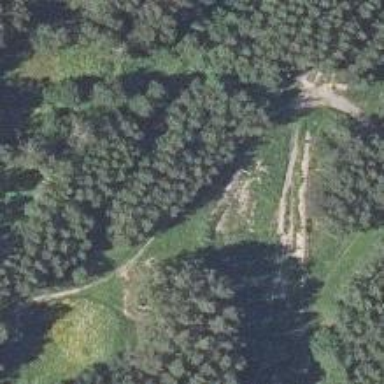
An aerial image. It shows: Path with excellent visibility for trail.